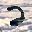
Label: 2